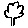
Label: tree